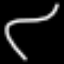
Label: squiggle